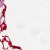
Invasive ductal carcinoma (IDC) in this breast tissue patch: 1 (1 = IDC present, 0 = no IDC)